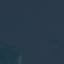
Label: SeaLake